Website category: book
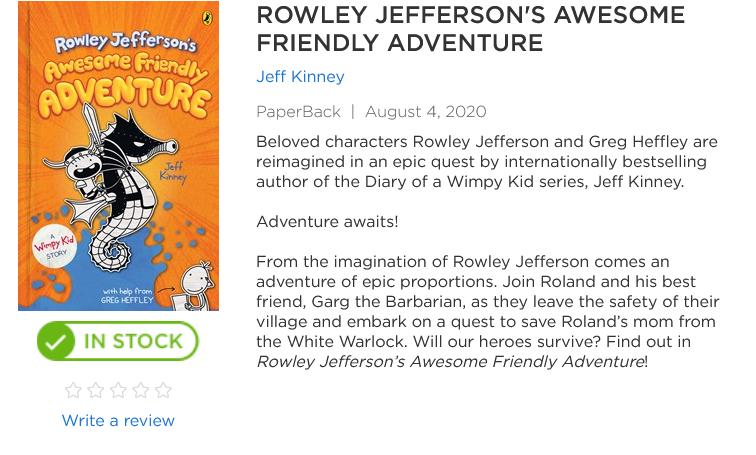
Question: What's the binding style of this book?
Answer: PaperBack

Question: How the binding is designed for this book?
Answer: PaperBack

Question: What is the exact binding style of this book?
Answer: PaperBack

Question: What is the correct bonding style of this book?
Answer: PaperBack

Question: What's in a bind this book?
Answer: PaperBack

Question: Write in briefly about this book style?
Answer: PaperBack

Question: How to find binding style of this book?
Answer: PaperBack

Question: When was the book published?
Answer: August 4, 2020

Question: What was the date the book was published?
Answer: August 4, 2020

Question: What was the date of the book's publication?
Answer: August 4, 2020

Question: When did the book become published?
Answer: August 4, 2020

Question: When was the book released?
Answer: August 4, 2020

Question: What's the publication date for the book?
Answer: August 4, 2020